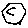
Label: hexagon